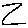
Label: zigzag